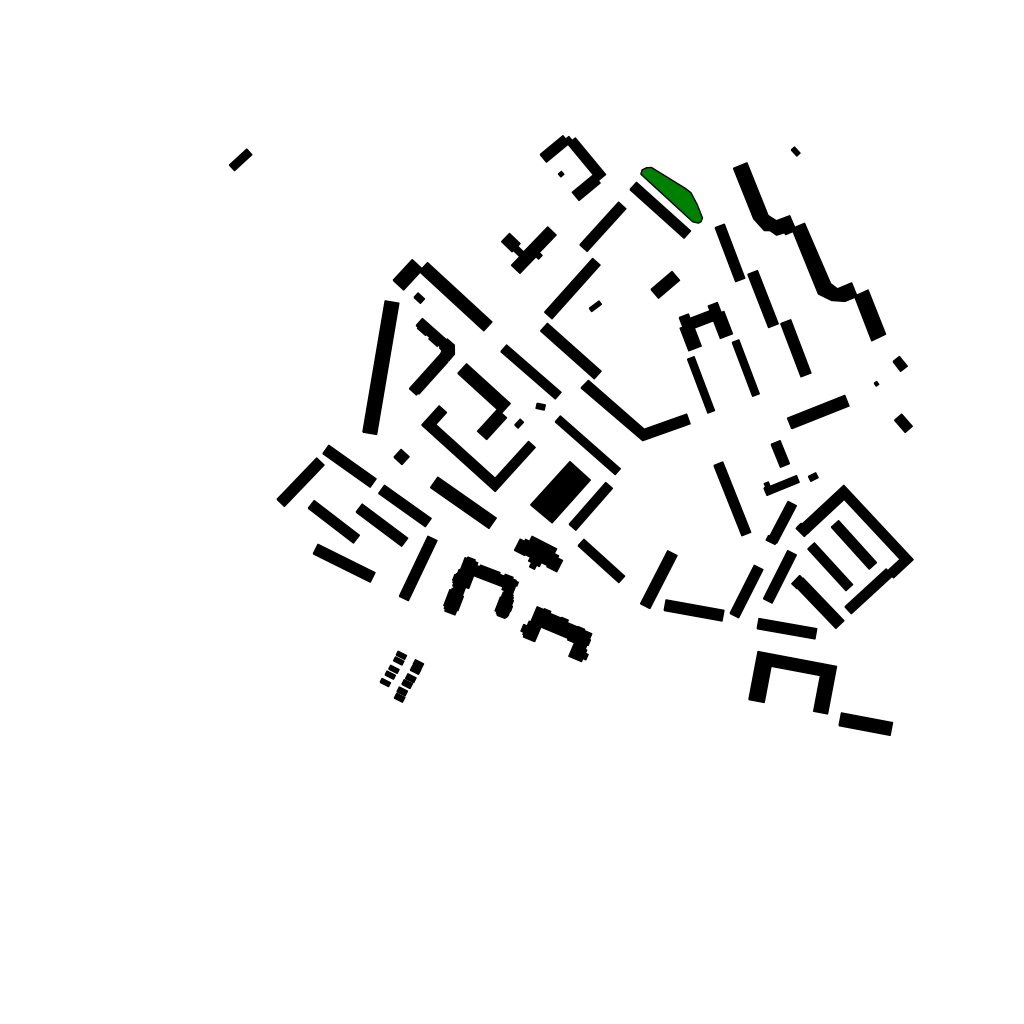
Tags: overhead vector_map, industrial, recreation, residential, special, modern, soviet, high_rise, individual_rise, low_rise, medium_rise, density_1, Building, Park, 1.0 km²